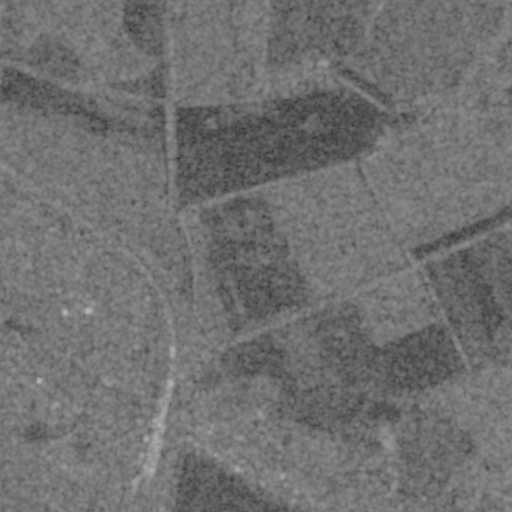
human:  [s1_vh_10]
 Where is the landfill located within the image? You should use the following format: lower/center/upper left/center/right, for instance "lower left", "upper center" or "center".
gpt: The landfill is located in the lower right of the image.
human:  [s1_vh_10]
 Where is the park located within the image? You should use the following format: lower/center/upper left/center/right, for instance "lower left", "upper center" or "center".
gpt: The park is located in the lower right of the image.
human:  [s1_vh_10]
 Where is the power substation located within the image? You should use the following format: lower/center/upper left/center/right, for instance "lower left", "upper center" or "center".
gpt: The power substation is located in the lower center of the image.
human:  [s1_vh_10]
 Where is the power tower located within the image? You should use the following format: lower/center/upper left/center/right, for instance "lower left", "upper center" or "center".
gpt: The power tower is located in the lower center of the image.
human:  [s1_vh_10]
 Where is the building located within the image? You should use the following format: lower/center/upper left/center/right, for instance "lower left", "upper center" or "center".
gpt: There is no building in the image.

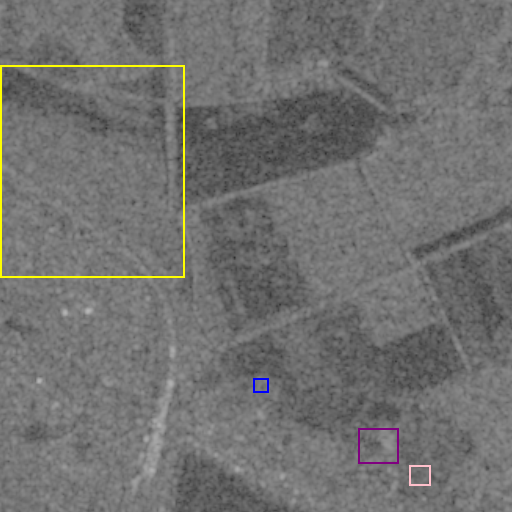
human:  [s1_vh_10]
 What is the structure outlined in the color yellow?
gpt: The structure outlined in yellow is a crop field.
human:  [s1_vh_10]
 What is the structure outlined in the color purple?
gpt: The structure outlined in purple is a landfill.
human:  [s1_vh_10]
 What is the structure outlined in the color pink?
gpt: The structure outlined in pink is a park.
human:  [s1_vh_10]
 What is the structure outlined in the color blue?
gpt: The structure outlined in blue is a power substation.
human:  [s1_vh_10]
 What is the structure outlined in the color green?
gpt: There is no green outline.